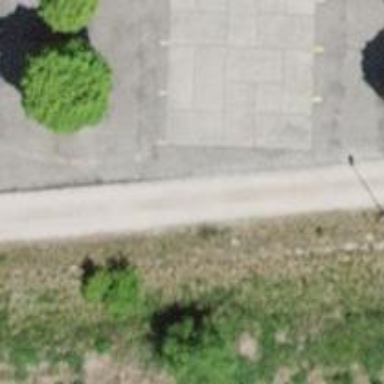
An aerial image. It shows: Parking aisle with surface made of concrete plates.